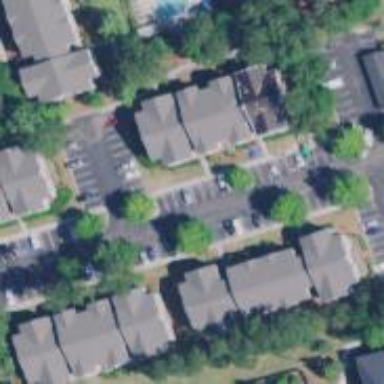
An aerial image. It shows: Living street.